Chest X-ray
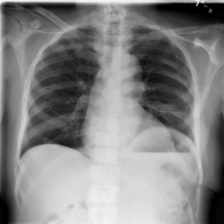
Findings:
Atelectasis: negative
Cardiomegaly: negative
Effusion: negative
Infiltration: negative
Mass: negative
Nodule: negative
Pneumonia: negative
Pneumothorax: negative
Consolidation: negative
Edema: negative
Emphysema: negative
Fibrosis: negative
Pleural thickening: negative
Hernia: negative